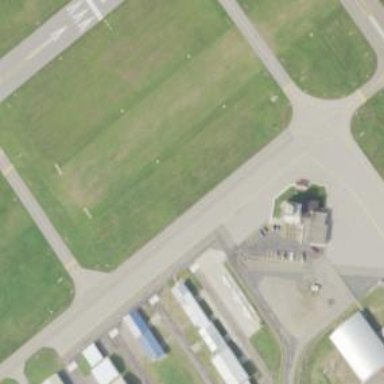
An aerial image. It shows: Image of taxiway at airport.